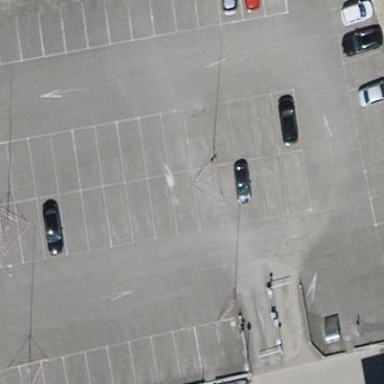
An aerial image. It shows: Multi-storey parking facility.